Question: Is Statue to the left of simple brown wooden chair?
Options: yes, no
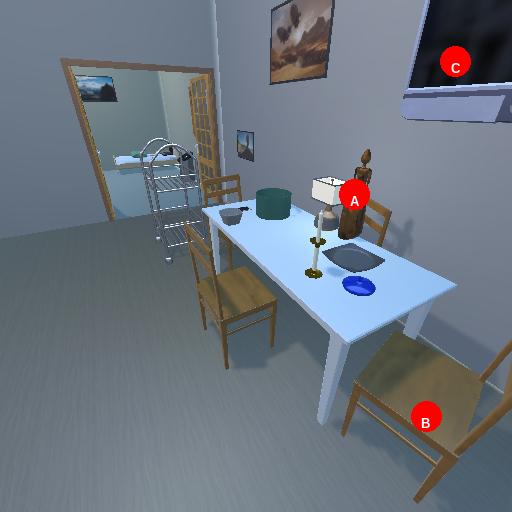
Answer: yes